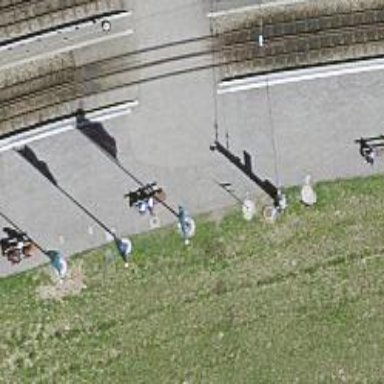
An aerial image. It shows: Brown bench in the vicinity.